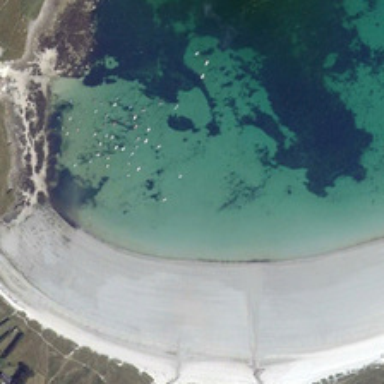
White beach is near green ocean with boats on it .